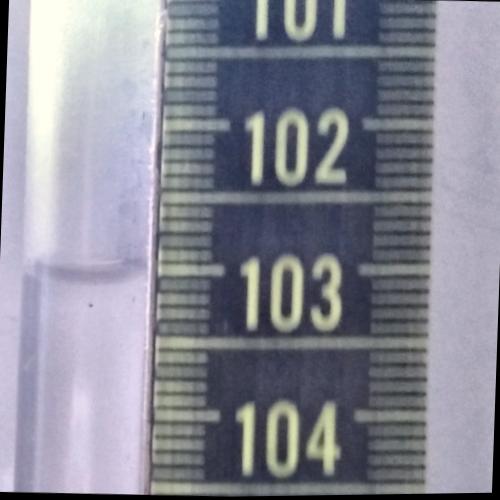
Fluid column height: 103.0 cm